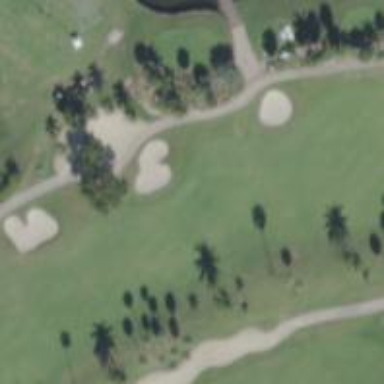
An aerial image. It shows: View of golf hole.